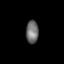
Tissue: skin
Cell type: Epithelial cells
Senescence score: 0.213
Nuclear area (px): 281
Mean DAPI intensity: 110.32